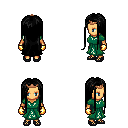
a pixel art fantasy rpg character, female body template, human, tanned skin, sash dress, teal pants, black extra-long hairstyle, bronze tiara, gold gloves, ghillies, four views (front, back, left, right), 2x2 character sprite sheet, small pixel art, hard edges, no anti-aliasing